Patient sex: M
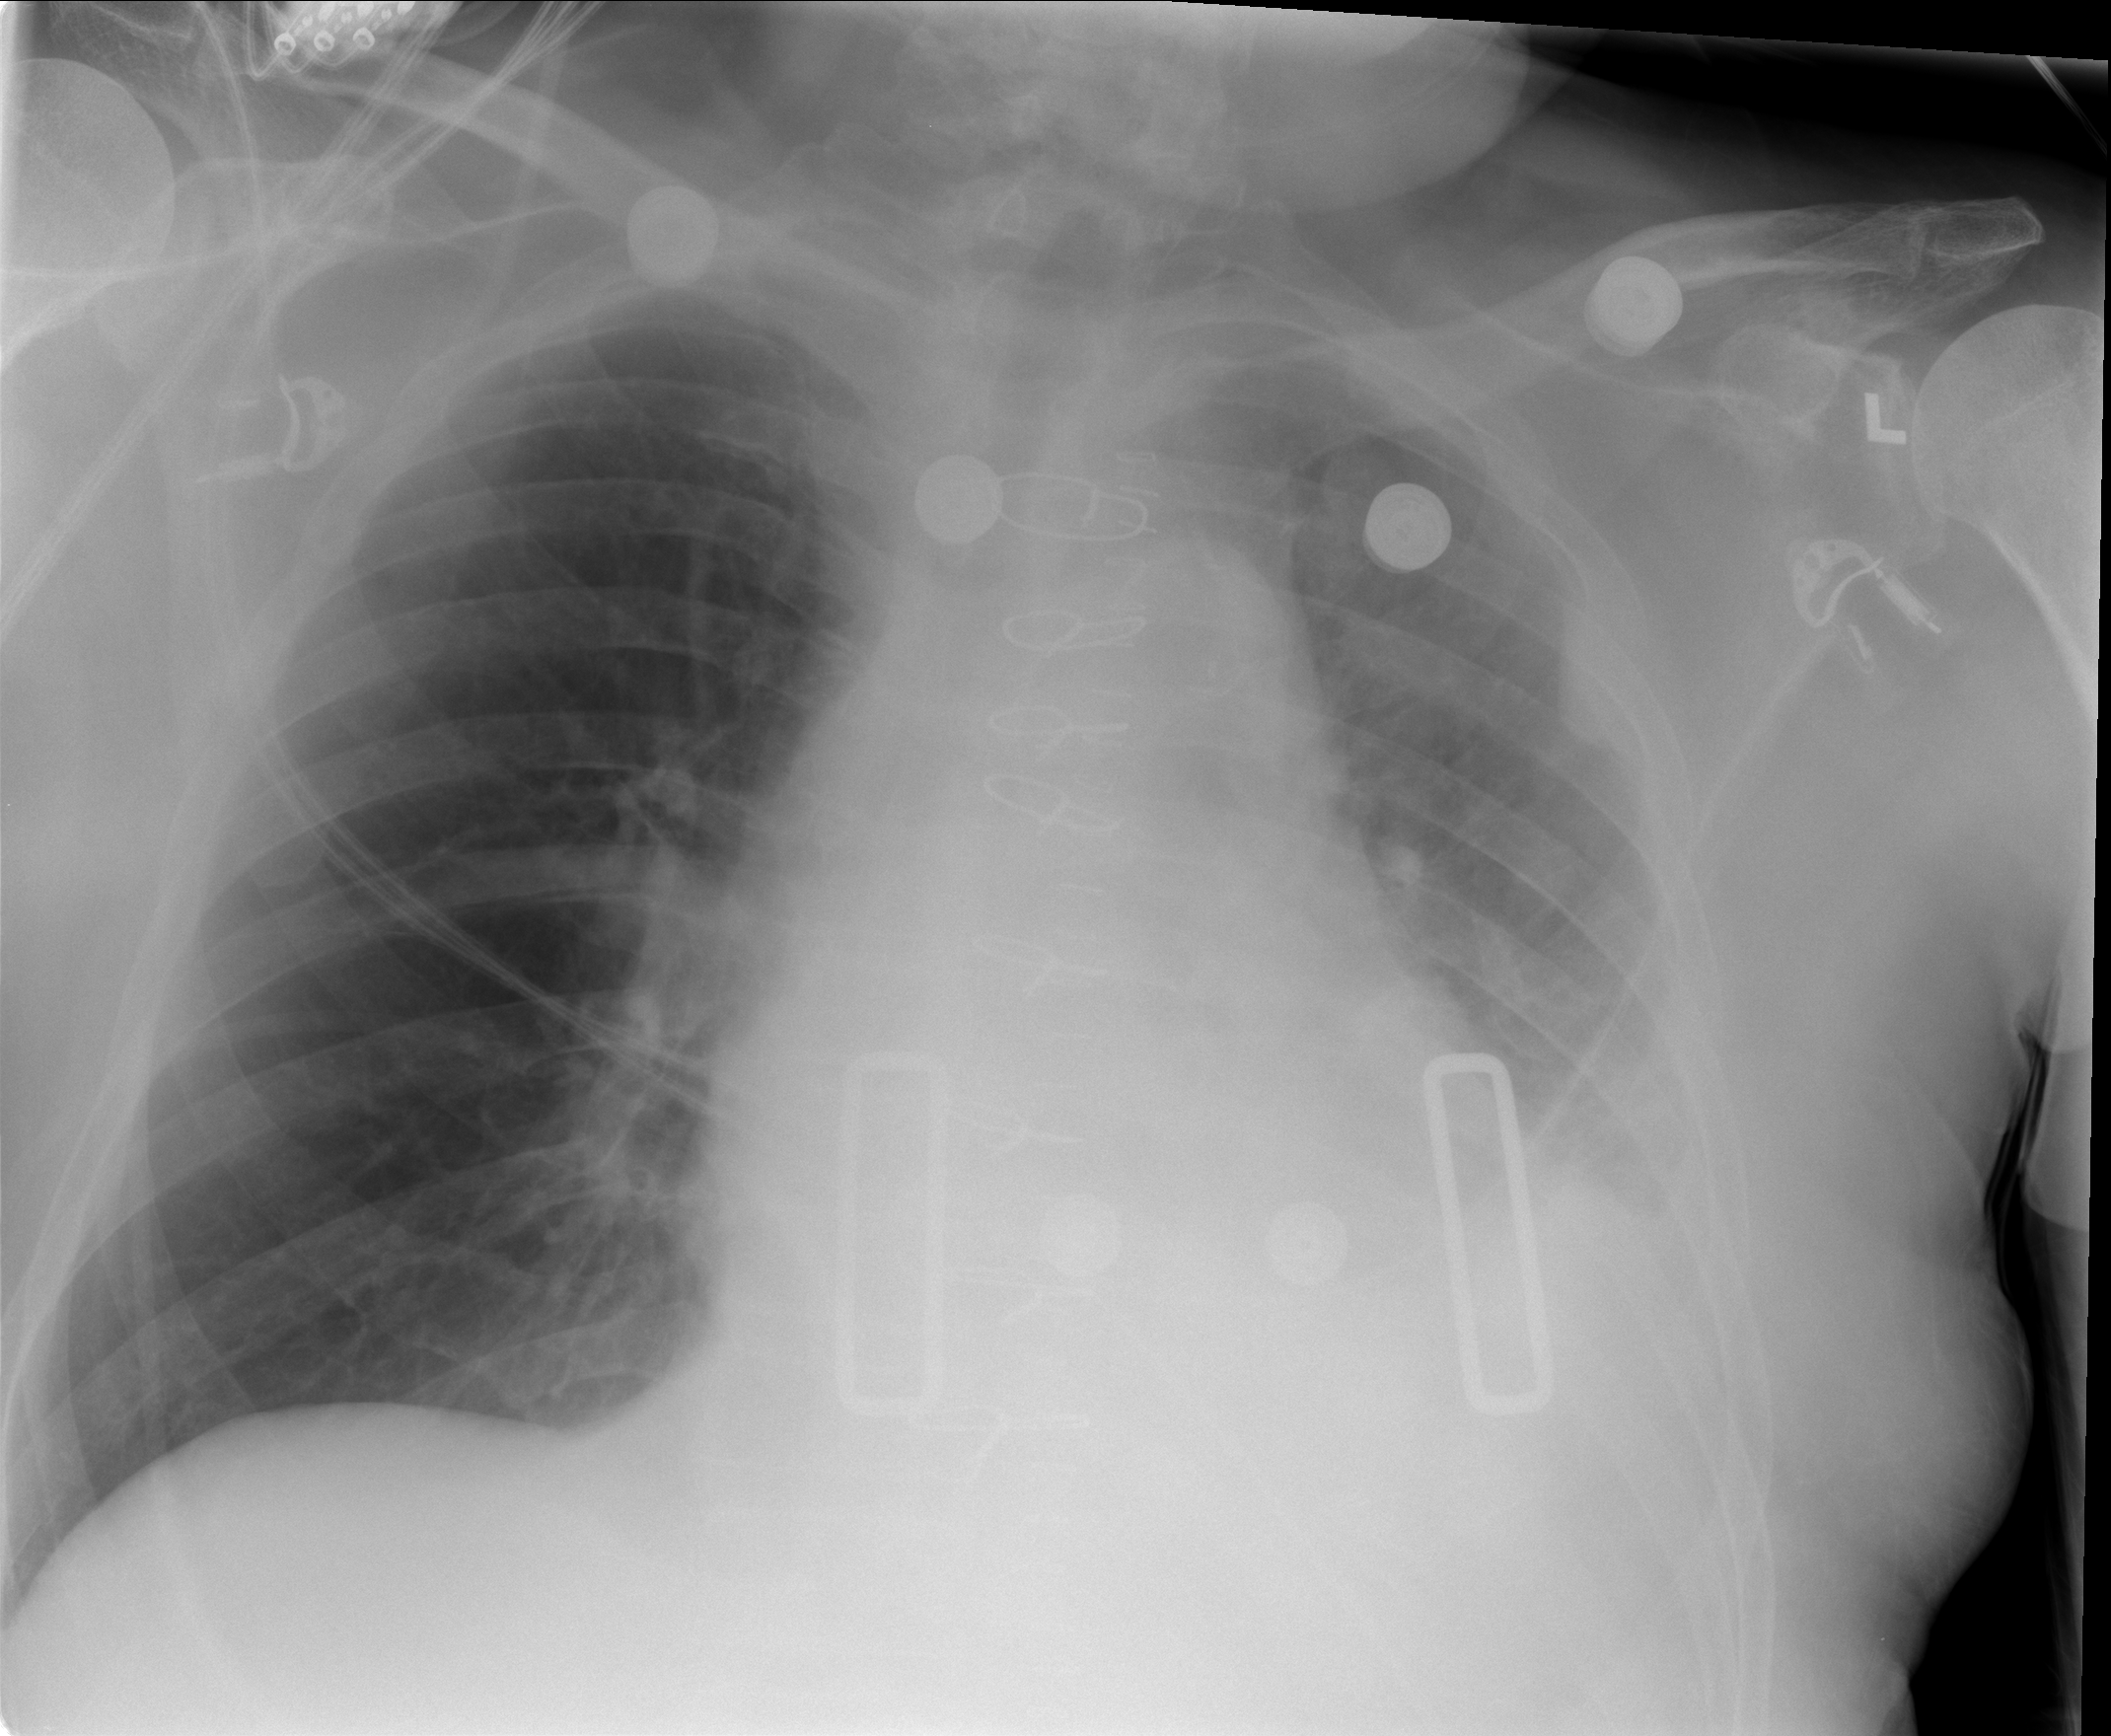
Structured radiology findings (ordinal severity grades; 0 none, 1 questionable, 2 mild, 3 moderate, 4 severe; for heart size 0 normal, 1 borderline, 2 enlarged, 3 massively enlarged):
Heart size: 2
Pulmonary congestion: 2
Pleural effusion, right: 0
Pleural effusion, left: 2
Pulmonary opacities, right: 0
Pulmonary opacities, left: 0
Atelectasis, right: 0
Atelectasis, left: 3